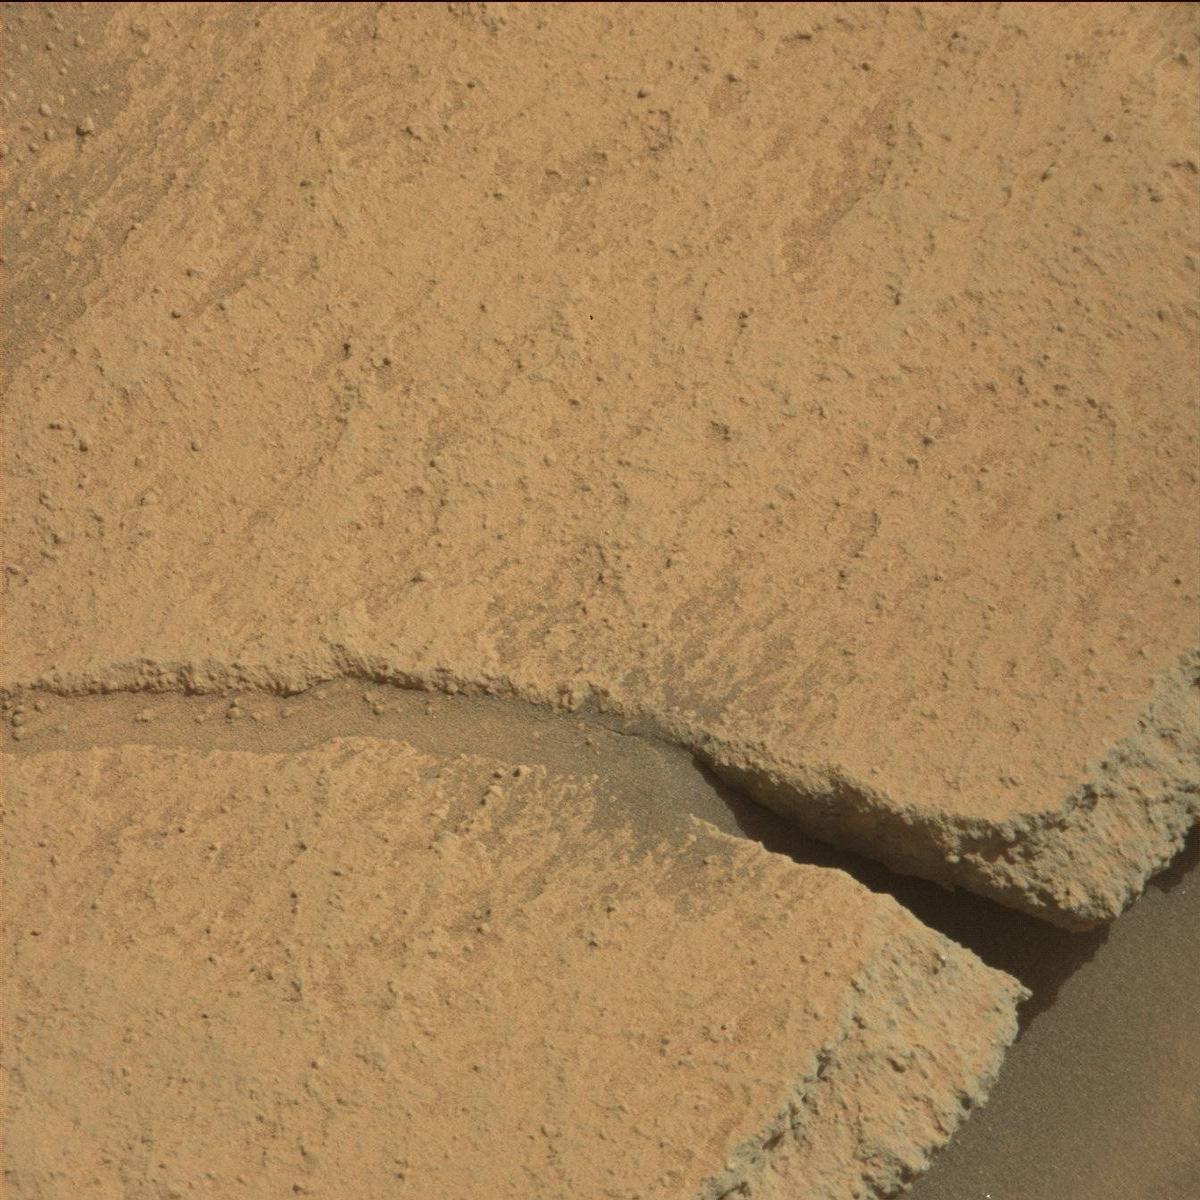
Terrain classes present: Bedrock, Sand / Soil